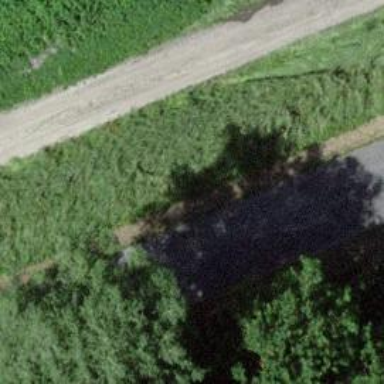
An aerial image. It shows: Unclassified road.